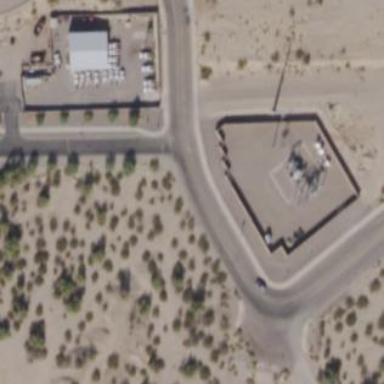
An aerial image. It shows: Substation with power facilities.